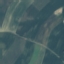
Label: AnnualCrop